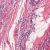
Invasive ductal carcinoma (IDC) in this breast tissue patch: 1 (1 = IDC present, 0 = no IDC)